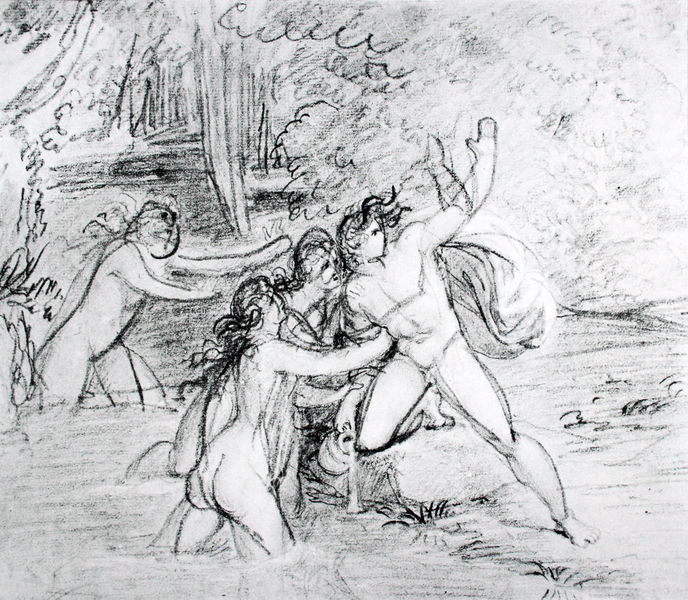
Titel: Hylas wird von den Flußnymphen entführt
Künstler: Bertel Thorvaldsen
Standort: Kopenhagen
Institution: Thorvaldsen Museum
Schlagwörter: akt, baum, blätter, dunkel, felsen, gott, gruppe, hand, held, himmel, kampf, körper, mann, meer, nackt, schatten, umhang, wasser, weiß, wolken, akte, baden, badende, baumstämme, bäume, fluss, frauen, landschaft, menschen, mädchen, see, teich, ufer, bewegung, brust, busen, frau, grau, haar, hell, kleid, kleider, kreide, licht, mund, männer, rücken, schwarz, skizze, stirn, zeichnung, blick, gras, rasen, tuch, weg, wiese, jung, arm, arme, augen, gesicht, kleidung, mensch, stein, steine, blicken, gesten, hände, schauen, bach, baumstamm, gräser, natur, wind, büsche, gewässer, sonne, sträucher, auge, haare, tücher, personen, blatt, person, pflanze, pflanzen, lippe, lippen, locke, locken, schulter, schultern, wald, amphore, engel, kanne, krug, vase, beine, bein, hintern, seitlich, papier, studie, fels, tag, linien, figuren, böschung, crowd, fight, hands, men, people, white, women, black, duktus, face, female, figures, group, hair, three, woman, muskeln, festhalten, nabel, bauch, nackte, ellenbogen, geschlecht, knie, zeigen, striche, becher, bad, muskulös, spiel, penis, gefäß, linie, kohle, schwimmen, kontur, lichtung, schraffur, knien, konturen, strich, fliehen, nixe, nixen, strahl, bleistift, entwurf, mythologie, ruf, stift, karaffe, jüngling, unterholz, wood, smoke, zeichnen, tümpel, springen, götter, muskel, classical, cloud, clouds, fighting, gods, man, mythology, naked, nude, nudes, olymp, tree, mythos, flehen, nymphen, head, lake, landscape, nature, water, trees, feet, male, seerose, flowing, forest, glen, grass, river, bushes, exterior, garden, drawing, paper, black and white, cartoon, sketch, ausholen, battle, nymphs, pen, movement, rettung, storm, drape, outside, arma, waving, rufen, winken, arms, vorzeichnung, plan, ink, draft, diagonal, hoden, quelle, butt, study, pencil, überrascht, legs, bush, antiquity, god, bathing, pool, long hair, play, forrest, chalk, rough, shading, charcoal, crayon, shadows, liebesspiel, bathers, black white, contrast, freu, waterfall, gesture, page, jug, body, anger, grab, help, muscle, bodies, lange haare, scribble, schwarz weiss, veil, antike, badens, grug, sreot, anatomy, leg, muscles, aare, woods, reach, bath, banks, diana, foliage, amphora, nymph, pour, stop, muses, draping, grotto, po, sex, strichzeichnung, heroische landschaft, keine beine, graphite, jar, apollo, maidens, hylas, actaeon, fun, flood, achataeon, calf, gestures, bsuhes, muscular, dodies, temptresses, reaching, stopping, ar, pentimento, gefähr, kogle, figural group, nude in landscape, orgy, fetshalten, butts, eblack and white, urgency, reaching out, protecting, awd, conglomeration, zze, engeö himmel